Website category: restaurant
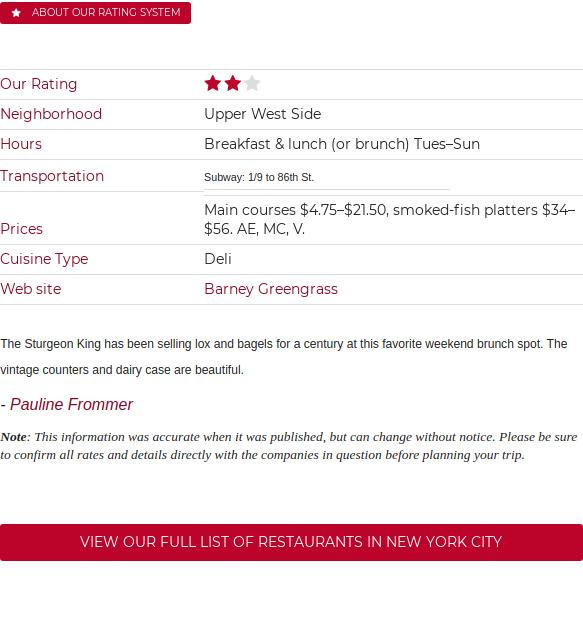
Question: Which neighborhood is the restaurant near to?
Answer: Upper West Side

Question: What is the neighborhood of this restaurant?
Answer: Upper West Side

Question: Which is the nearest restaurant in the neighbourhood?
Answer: Upper West Side

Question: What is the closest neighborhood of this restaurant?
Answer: Upper West Side

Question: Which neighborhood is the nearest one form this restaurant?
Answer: Upper West Side

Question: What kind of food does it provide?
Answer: Deli

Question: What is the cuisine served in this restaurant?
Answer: Deli

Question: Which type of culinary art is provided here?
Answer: Deli

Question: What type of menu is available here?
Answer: Deli

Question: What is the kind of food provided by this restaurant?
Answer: Deli

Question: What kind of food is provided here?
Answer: Deli

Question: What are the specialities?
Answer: Deli

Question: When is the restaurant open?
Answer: Breakfast & lunch (or brunch) TuesSun

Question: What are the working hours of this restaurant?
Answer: Breakfast & lunch (or brunch) TuesSun

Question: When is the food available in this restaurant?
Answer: Breakfast & lunch (or brunch) TuesSun

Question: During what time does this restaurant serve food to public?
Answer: Breakfast & lunch (or brunch) TuesSun

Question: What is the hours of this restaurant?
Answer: Breakfast & lunch (or brunch) TuesSun

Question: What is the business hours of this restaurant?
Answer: Breakfast & lunch (or brunch) TuesSun

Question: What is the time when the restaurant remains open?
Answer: Breakfast & lunch (or brunch) TuesSun

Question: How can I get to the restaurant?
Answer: Subway: 1/9 to 86th St.

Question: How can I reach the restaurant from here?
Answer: Subway: 1/9 to 86th St.

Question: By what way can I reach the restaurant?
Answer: Subway: 1/9 to 86th St.

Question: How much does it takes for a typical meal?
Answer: Main courses $4.75$21.50, smoked-fish platters $34$56. AE, MC, V.

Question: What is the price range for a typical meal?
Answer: Main courses $4.75$21.50, smoked-fish platters $34$56. AE, MC, V.

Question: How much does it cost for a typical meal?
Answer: Main courses $4.75$21.50, smoked-fish platters $34$56. AE, MC, V.

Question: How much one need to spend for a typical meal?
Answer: Main courses $4.75$21.50, smoked-fish platters $34$56. AE, MC, V.